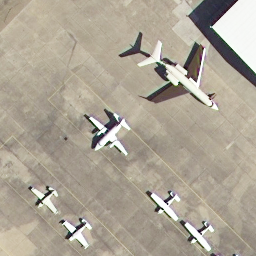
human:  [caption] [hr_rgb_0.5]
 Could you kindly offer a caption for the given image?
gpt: There are one big airplane and five small airplanes stopped at the airport .

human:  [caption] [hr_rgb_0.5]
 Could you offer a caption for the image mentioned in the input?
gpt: There are six airplanes stopped neatly at the airport .

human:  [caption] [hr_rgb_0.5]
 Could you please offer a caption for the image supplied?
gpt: Six airplanes are stopped at the airport .

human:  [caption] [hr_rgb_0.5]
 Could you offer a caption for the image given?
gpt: There are six airplanes in the airport .

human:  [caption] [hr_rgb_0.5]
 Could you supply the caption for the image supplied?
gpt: Six white airplanes are stopped at the airport .